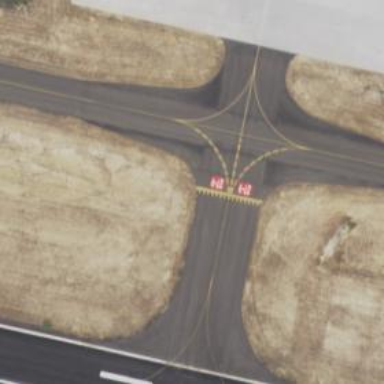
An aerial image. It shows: Image of taxiway at airport.